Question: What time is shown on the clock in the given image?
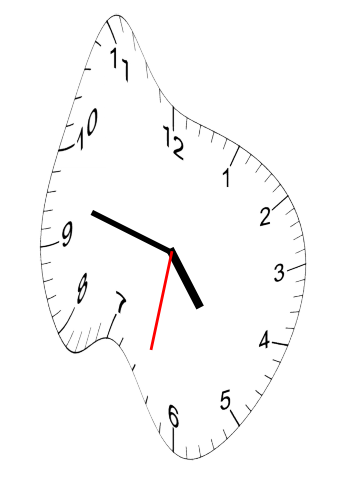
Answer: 04:47:32